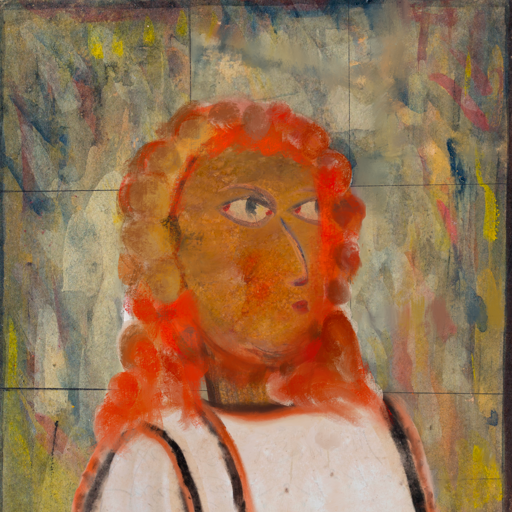
Background: GypsyMother, Head And Neck Side: Pipe, Face Side: GypsyMother, Bust: Roy_Bahadur, Hair Side: Rupkatha, Head Accessory: Blank, Second Necklace: Blank, Necklace: Blank, Baby: Blank